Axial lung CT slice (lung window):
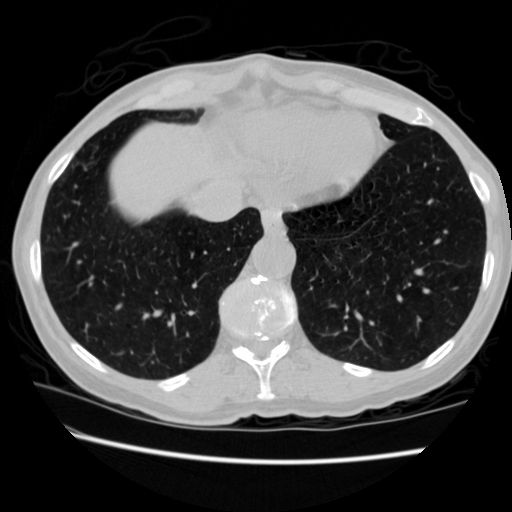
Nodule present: no